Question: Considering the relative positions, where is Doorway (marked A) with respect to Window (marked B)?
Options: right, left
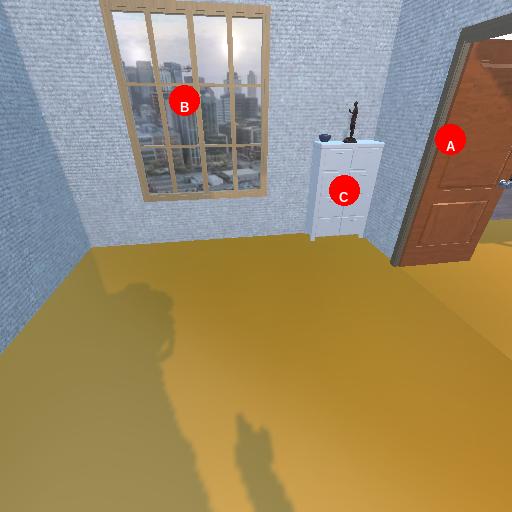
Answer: right